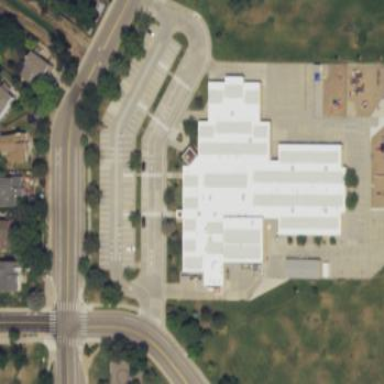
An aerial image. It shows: Elementary school building.